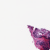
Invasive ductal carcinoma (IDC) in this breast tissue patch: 0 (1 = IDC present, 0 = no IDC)